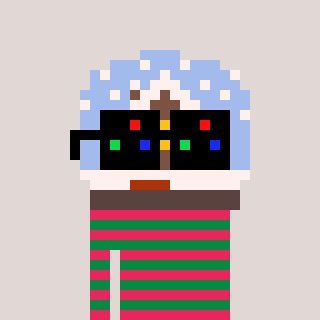
a pixel art character with square black sunglasses, a snow globe-shaped head and a green-colored body on a warm background